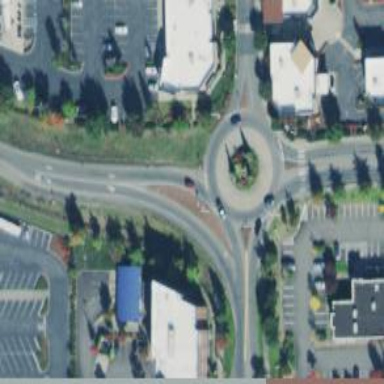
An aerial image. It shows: Secondary road leading to roundabout.